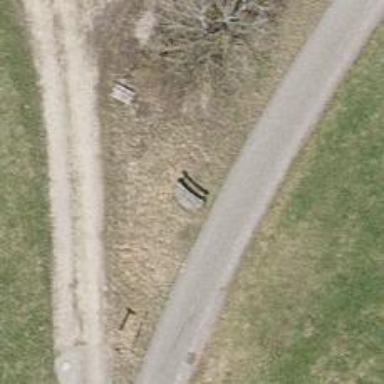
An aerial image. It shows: Brown bench in the vicinity.